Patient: sex M, age 78
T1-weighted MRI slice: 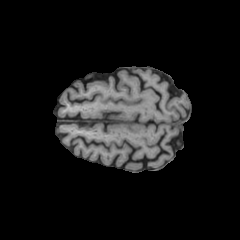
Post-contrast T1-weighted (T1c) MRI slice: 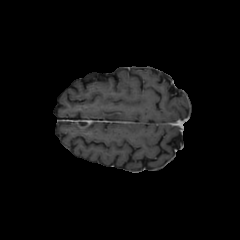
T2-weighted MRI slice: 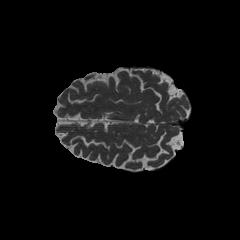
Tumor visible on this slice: no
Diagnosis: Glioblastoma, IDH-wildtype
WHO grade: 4